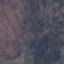
Land use / land cover: HerbaceousVegetation